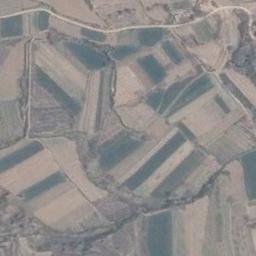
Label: terrace